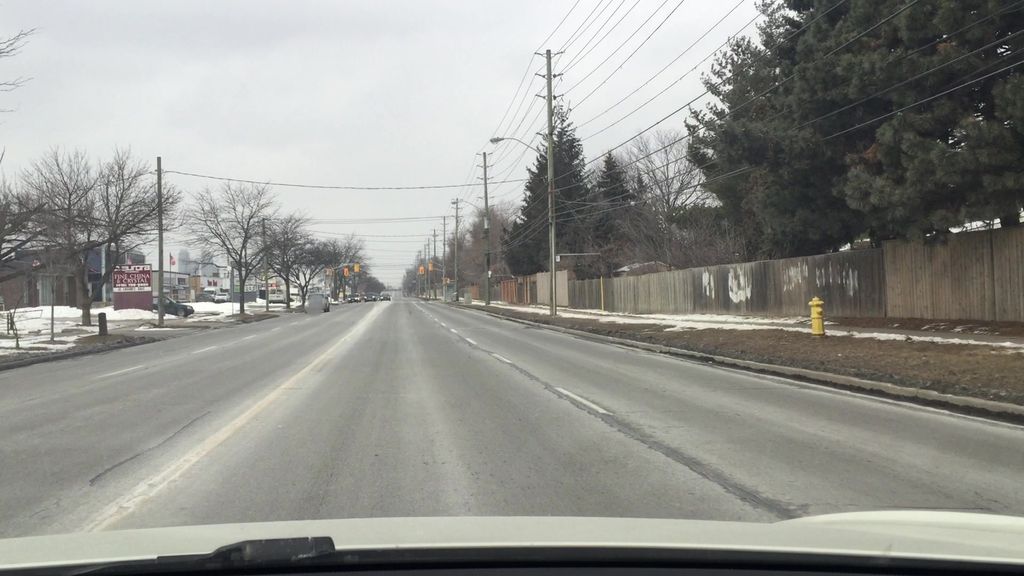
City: toronto